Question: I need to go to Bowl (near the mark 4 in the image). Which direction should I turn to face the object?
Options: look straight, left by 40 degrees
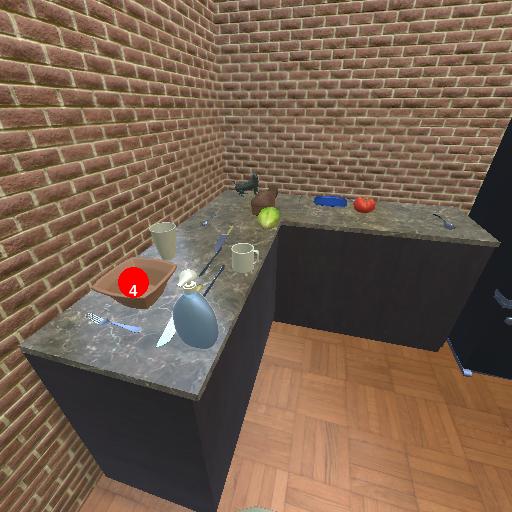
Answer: look straight